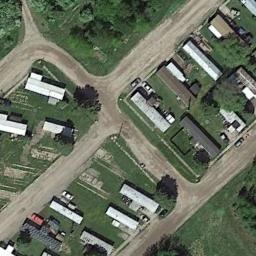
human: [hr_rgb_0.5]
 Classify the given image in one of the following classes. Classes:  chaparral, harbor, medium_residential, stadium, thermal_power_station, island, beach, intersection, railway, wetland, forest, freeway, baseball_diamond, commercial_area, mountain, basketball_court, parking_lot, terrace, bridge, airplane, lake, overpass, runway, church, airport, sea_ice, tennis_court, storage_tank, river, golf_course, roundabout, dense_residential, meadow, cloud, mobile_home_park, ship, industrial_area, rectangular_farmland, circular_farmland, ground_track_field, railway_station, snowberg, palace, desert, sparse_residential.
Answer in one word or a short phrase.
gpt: mobile_home_park